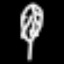
Label: leaf